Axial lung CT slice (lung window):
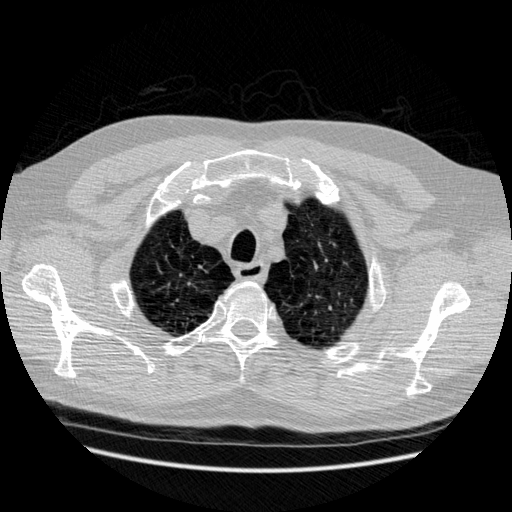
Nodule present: no